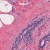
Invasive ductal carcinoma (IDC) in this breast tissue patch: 0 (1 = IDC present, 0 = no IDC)